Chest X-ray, PA view. Patient: 49 years old, sex M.
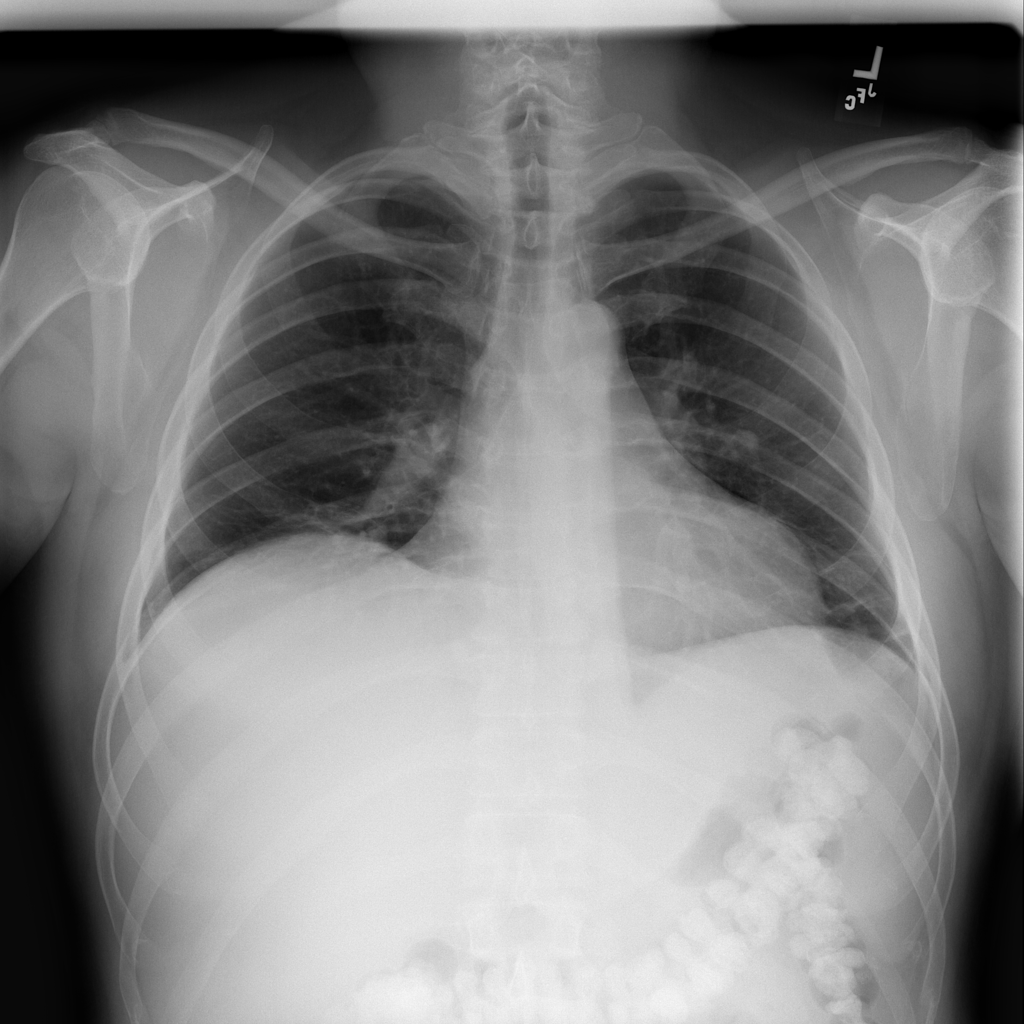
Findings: Atelectasis, Cardiomegaly